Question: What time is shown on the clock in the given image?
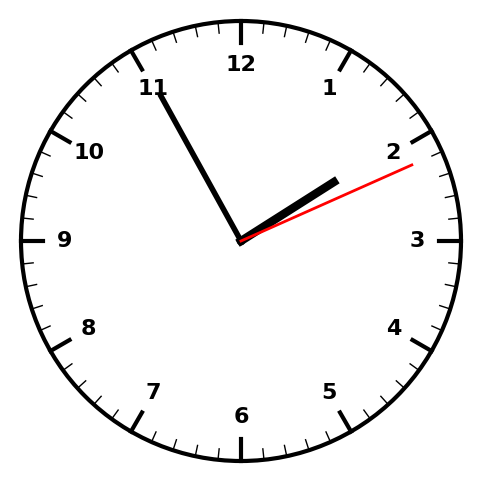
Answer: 01:55:11